Question: Up until now I have only worked with this web.config within Visual Studio. However I am now trying to publish my website to IIS and there are errors associated with my web.config. It seems that it crashes on configuration data for a module.
'''
<?xml version="1.0"?>
<configuration>
<system.web>
<compilation targetFramework="4.5" />
<httpRuntime targetFramework="4.5" />
</system.web>
<phpNet>
<classLibrary>
<add assembly="php_mcrypt.mng, Version=3.0.0.0, Culture=neutral, PublicKeyToken=4ef6ed87c53048a3" section="mcrypt" />
<add assembly="php_curl.mng, Version=3.0.0.0, Culture=neutral, PublicKeyToken=4ef6ed87c53048a3" section="curl" />
</classLibrary>
<scriptLibrary/>
</phpNet>
</configuration>
'''
error:

This screenshot is when trying to double click on any "Feature" within the "Feature View" of IIS. However if i just hit the website via a browser the error is the same:
> The configuration section 'phpNet' cannot be read because it is
missing a section declaration
phpNet is for <URL>, and the extension should be installed but I do not know how to check that. Like I said though, this web.config and phalanger worked fine within visual studio so Im not sure whats wrong. Especially since the installer did install the samples in iis.
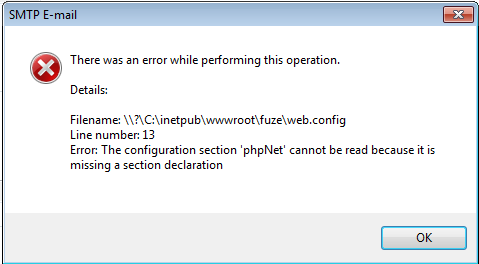
Answer: I found this posting <URL>
which led me to check the application pools.

At which point I noticed there where multiples. I selected the phalangerAppPool and that got rid of my error, but brought about a new one.
> Handler "PageHandlerFactory-Integrated" has a bad module
"ManagedPipelineHandler" in its module list
However that error was alot easier to resolve (<URL>